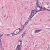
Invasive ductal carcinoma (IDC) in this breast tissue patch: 0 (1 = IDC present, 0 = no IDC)